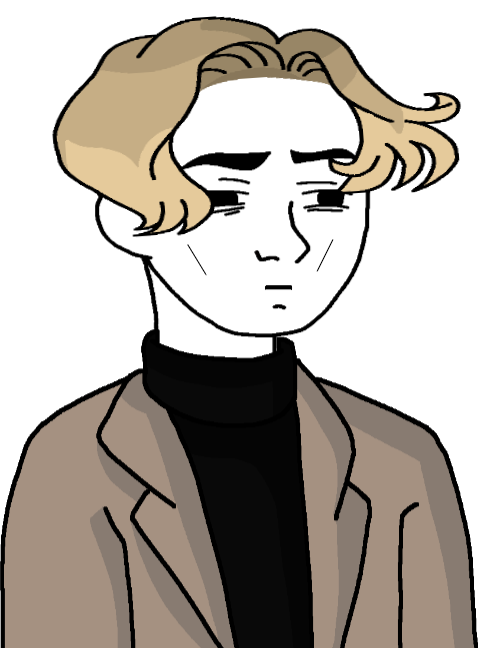
Label: 5_Twinkjak